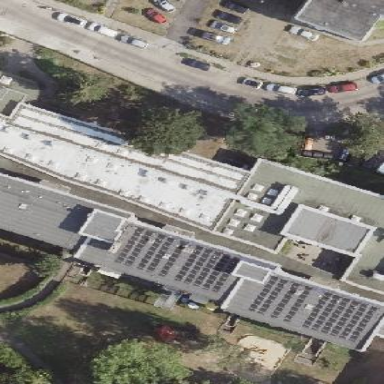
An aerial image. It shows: Nursing home.